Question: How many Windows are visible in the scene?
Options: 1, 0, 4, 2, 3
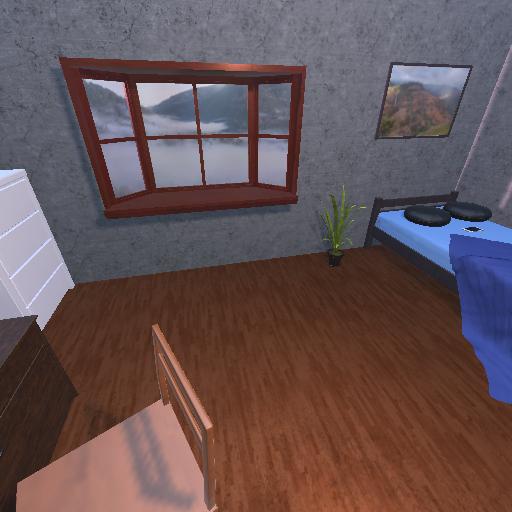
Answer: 1